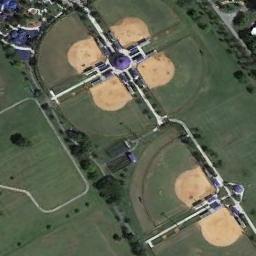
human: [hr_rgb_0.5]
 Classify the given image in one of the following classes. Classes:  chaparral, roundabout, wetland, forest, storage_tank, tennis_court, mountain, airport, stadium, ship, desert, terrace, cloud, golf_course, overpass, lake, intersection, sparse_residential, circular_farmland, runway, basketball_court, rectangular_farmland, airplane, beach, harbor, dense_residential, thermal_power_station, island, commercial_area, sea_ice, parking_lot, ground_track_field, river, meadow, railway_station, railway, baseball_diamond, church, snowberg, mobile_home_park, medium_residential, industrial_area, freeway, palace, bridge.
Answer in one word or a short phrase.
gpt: baseball_diamond